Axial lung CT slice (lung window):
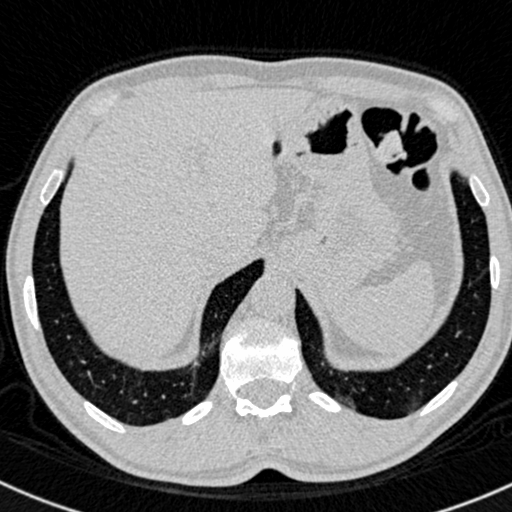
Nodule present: no